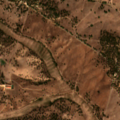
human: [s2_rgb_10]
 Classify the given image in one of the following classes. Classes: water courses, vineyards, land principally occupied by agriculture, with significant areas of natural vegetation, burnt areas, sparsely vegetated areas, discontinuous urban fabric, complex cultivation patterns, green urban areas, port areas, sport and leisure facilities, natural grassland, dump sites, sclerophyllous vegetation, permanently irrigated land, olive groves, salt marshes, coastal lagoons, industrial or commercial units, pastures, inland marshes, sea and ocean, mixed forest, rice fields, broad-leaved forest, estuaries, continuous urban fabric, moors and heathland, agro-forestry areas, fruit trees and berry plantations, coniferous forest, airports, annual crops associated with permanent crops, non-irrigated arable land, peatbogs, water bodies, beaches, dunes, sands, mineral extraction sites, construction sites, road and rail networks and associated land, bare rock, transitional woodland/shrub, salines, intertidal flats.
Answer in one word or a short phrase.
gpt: non-irrigated arable land, pastures, agro-forestry areas, broad-leaved forest, transitional woodland/shrub